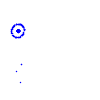
Particle: proton